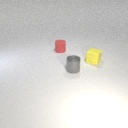
small red rubber cylinder to the left of small gray metal cylinder